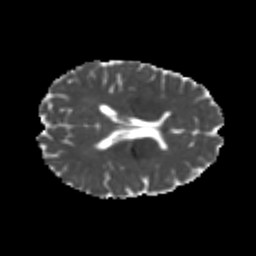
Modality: MD
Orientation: axial
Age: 23
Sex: female
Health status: healthy
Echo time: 0.074 s